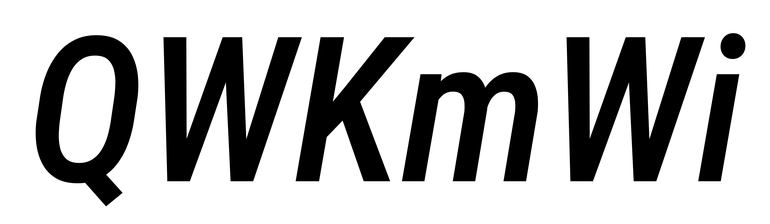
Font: Roboto-Italic_Condensed_Medium_Italic